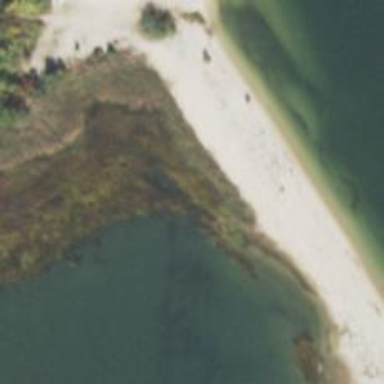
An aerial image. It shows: Scenic beach with natural beauty.